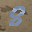
Label: 8